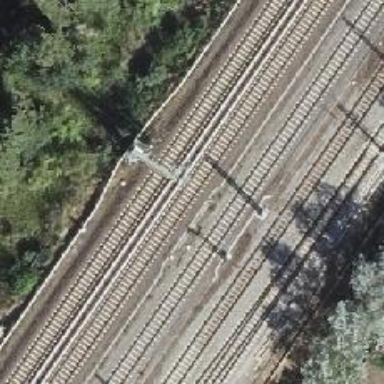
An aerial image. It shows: Railway signal.